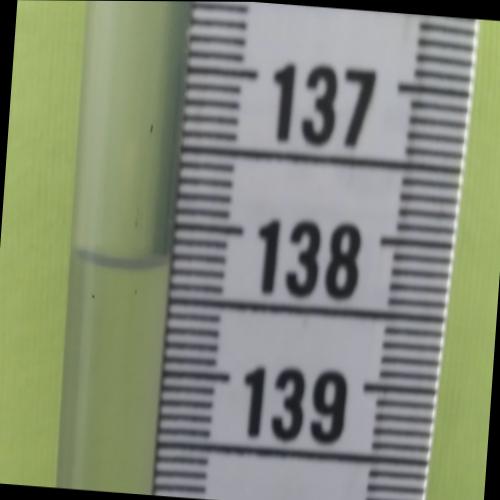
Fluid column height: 138.3 cm